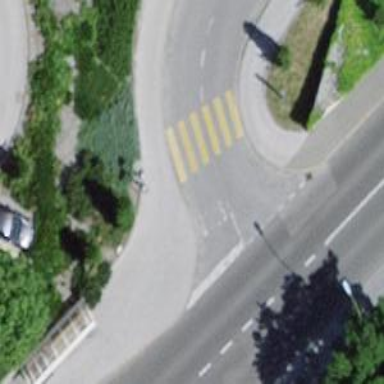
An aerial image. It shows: Uncontrolled zebra crossing with notable zebra markings.